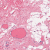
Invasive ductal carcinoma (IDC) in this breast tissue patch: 0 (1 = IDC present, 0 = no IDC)